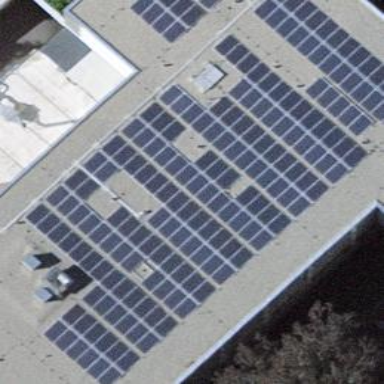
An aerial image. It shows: Solar power generator utilizing photovoltaic technology with solar photovoltaic panels.